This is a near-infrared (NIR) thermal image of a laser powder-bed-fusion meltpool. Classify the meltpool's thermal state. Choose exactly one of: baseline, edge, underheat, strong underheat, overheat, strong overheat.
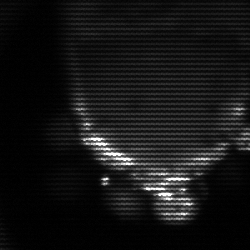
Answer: edge